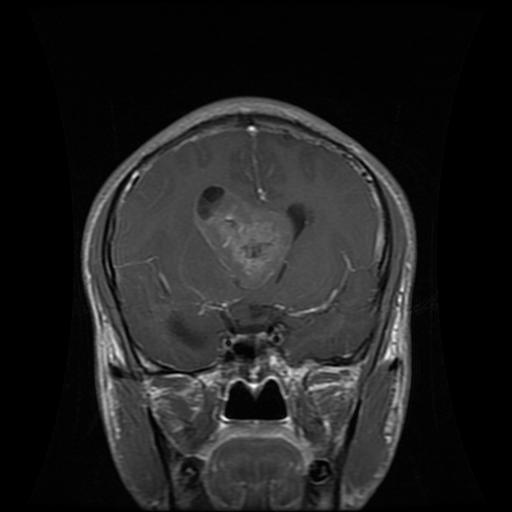
Label: glioma